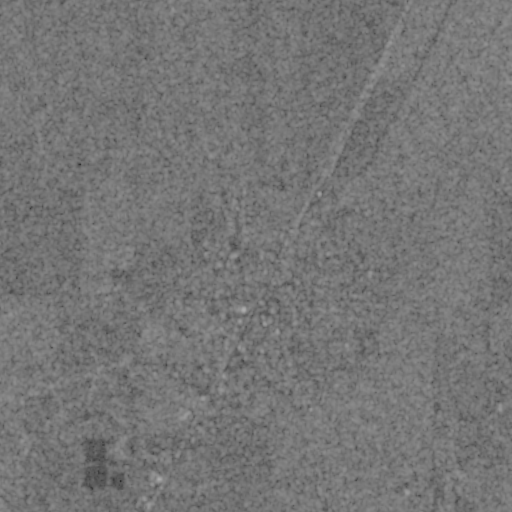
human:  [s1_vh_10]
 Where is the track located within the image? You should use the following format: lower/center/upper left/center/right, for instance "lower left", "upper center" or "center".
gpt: The track is located in the lower center of the image.
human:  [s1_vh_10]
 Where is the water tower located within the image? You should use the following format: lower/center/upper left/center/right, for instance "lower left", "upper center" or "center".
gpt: The water tower is located in the center of the image.
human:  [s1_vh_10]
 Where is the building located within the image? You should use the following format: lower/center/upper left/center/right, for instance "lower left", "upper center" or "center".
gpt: The building is located in the lower center of the image.
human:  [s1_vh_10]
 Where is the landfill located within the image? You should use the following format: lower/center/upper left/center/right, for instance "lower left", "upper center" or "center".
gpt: There is no landfill in the image.

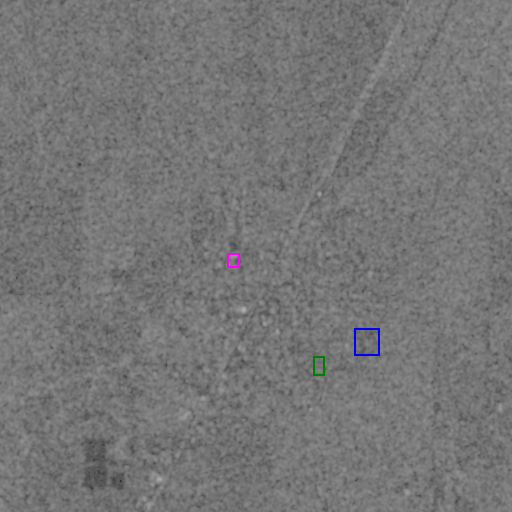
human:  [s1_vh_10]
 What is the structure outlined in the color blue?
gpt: The structure outlined in blue is a park.
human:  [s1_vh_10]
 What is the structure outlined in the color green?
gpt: The structure outlined in green is a track.
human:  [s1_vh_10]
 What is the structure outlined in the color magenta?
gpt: The structure outlined in magenta is a building.
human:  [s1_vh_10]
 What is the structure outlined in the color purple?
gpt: There is no purple outline.